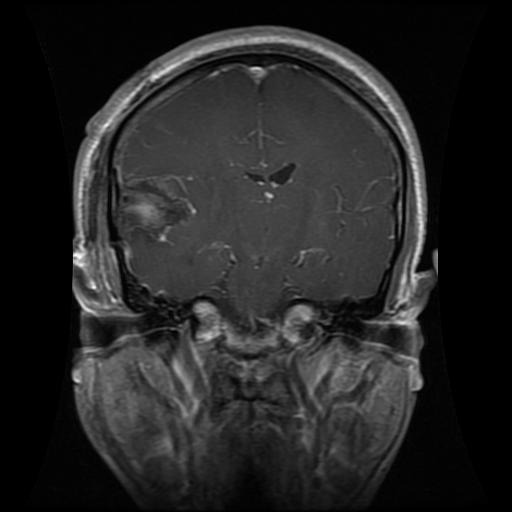
Label: glioma